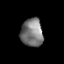
Tissue: prostate
Cell type: T cells
Senescence score: 0.3321
Nuclear area (px): 611
Mean DAPI intensity: 121.496